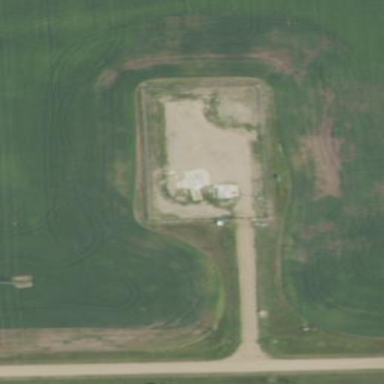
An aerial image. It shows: Military bunker enclosed by fence.